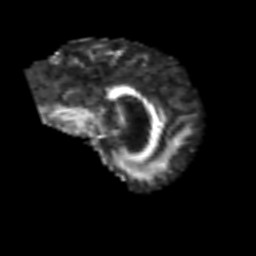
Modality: FA
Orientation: sagittal
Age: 51
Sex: female
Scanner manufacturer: siemens
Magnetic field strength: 3 T
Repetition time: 3.2 s
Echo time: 0.081 s